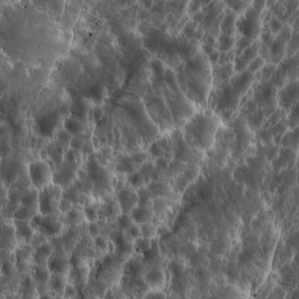
Label: non_frost